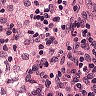
Metastatic tissue present: no